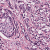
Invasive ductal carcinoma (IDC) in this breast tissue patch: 1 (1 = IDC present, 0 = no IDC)